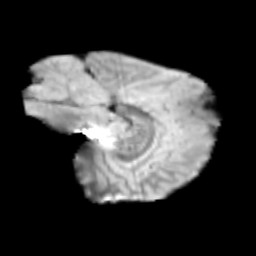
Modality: T2w
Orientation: sagittal
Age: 12
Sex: male
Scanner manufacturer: siemens
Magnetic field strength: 3 T
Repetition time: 3.8 s
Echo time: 0.07 s